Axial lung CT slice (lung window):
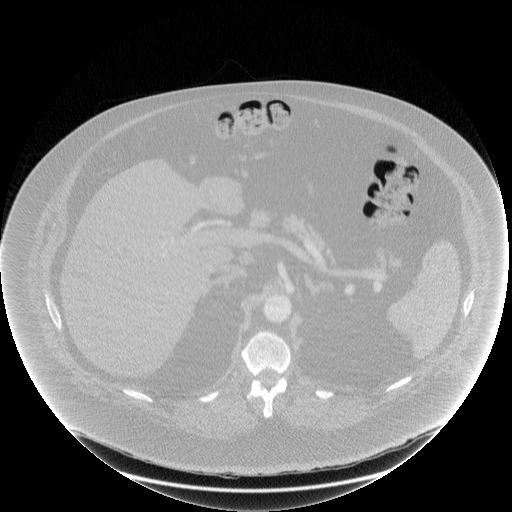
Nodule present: no